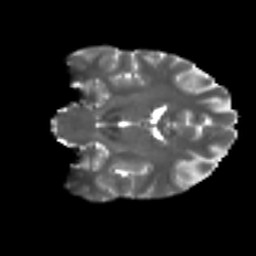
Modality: T2w
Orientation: coronal
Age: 29
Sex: male
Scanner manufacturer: ge
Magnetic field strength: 3 T
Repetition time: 7.8 s
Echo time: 0.0612 s